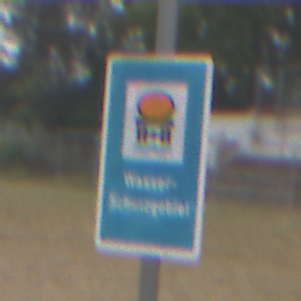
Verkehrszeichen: Wasserschutzgebiet
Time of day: Midday
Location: Outdoor (Suburban)
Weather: Overcast
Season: NotSpecified
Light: Natural